Question: I'm developing a system to generate a water bill for a local area.In it i need to print out the bill from using the data from the database.It would be a greatly appreciated if someone could explain me how to generate & print the bill in vb.net. Thanks in advance.

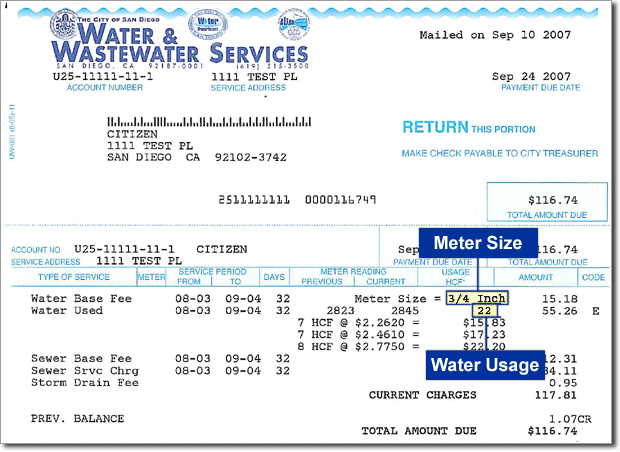
Answer: Use <URL>.